Question: I have a problem related to my adf application in jdeveloper 11g. When i build my application,i take these errors:

These errors in code-behind:
'''
import org.apache.poi.ss.usermodel.Cell;
import org.apache.poi.ss.usermodel.DateUtil;
import org.apache.poi.ss.usermodel.Sheet;
import org.apache.poi.ss.usermodel.Workbook;
import org.apache.poi.ss.usermodel.WorkbookFactory;
'''
I have investigated this error and i have learned that this error is related to apache poi. I have controlled my application and i have file in my application folder :
> C:
oket1\ViewController\public_html\WEB-INF\lib
What can i do to get rid of these errors ?
Thanks in advance.
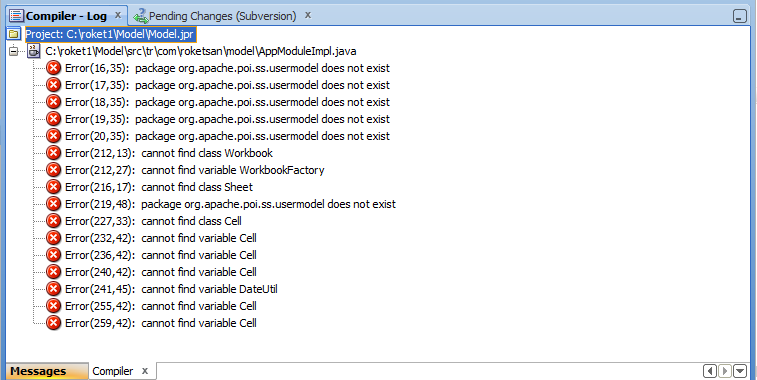
Answer: If you are using JDeveloper then you can add libraries to your classpath with the following:
Add the JAR files you want to be in the classpath to the project's
libraries.
(Double click on a project to go to project settings - libraries- and
shuttle the correct libraries to the right , or add your own
libraries.